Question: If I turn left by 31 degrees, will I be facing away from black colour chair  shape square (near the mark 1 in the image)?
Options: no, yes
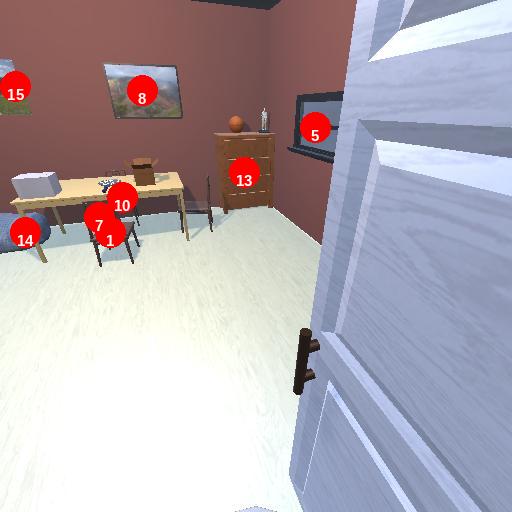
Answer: no